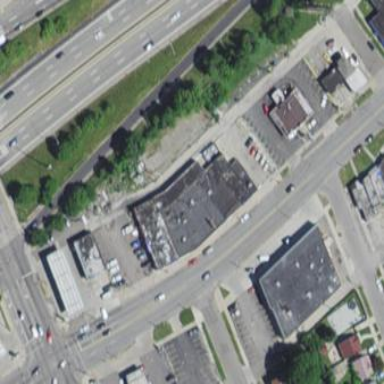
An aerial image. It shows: Retail building.